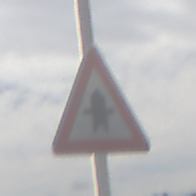
Verkehrszeichen: Vorfahrt
Umgebung: Outdoor, Nature
Tageszeit: Midday
Wetter: PartlyCloudy
Licht: Natural
Jahreszeit: NotSpecified
Kontrast: MediumContrast